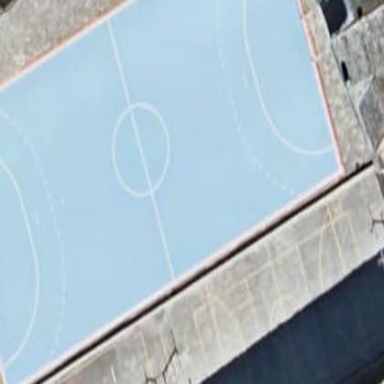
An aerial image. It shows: Soccer pitch with paving stones surface.